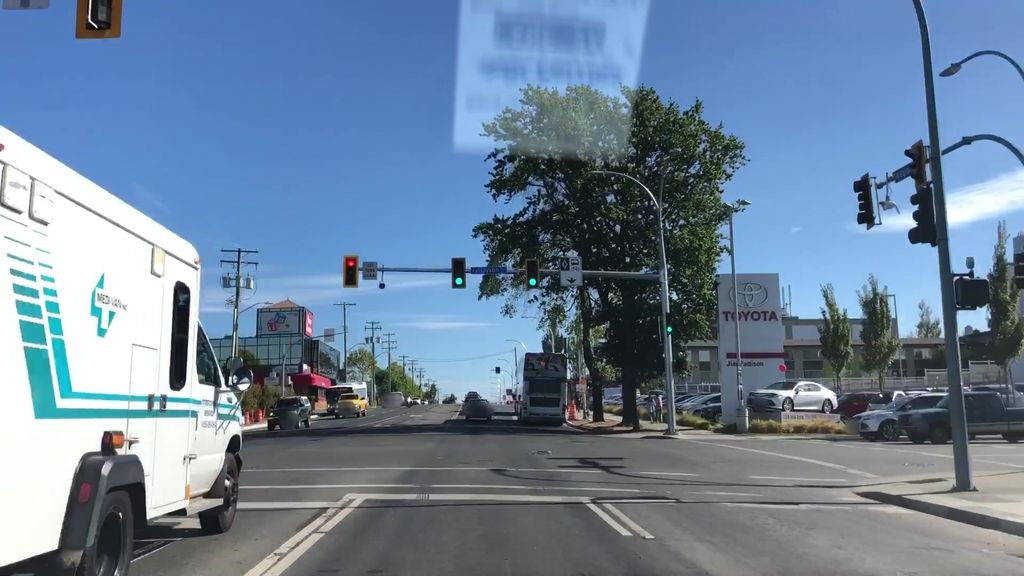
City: victoria